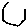
Label: hexagon